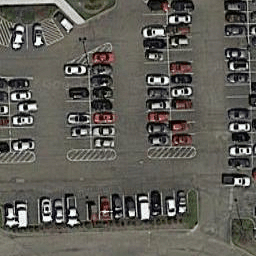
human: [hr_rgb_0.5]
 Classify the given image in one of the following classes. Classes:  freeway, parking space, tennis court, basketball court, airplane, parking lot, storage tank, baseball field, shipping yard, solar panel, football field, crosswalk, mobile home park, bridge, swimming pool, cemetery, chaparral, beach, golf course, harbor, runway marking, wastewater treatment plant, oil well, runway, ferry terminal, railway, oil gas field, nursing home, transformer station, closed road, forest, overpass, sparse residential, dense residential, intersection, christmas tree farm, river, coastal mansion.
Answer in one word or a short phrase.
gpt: parking lot